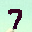
Label: 7